Question: I'm trying to do a simple call to a database stored procedure from a C# application.
I'm following a guide like, e.g., <URL>
Both of these have the same basic steps.
1. Add a LINQ to SQL .dbml item to my project
2. Connect to a database in Server Explorer
3. Drag a stored procedure from the Server Explorer onto my .dbml designer window
But step 3 doesn't work. I have my stored procedure and my designer window, but I can't drag the sproc. I don't get a plus sign, or a "not allowed" sign. It's just a non-dragable object.
I can't find another way to add my sproc to the .dbml file. And I can't find anyone else who has had this problem. Every source simply says to drag it over.
What could I be doing wrong here?
Screenshot:

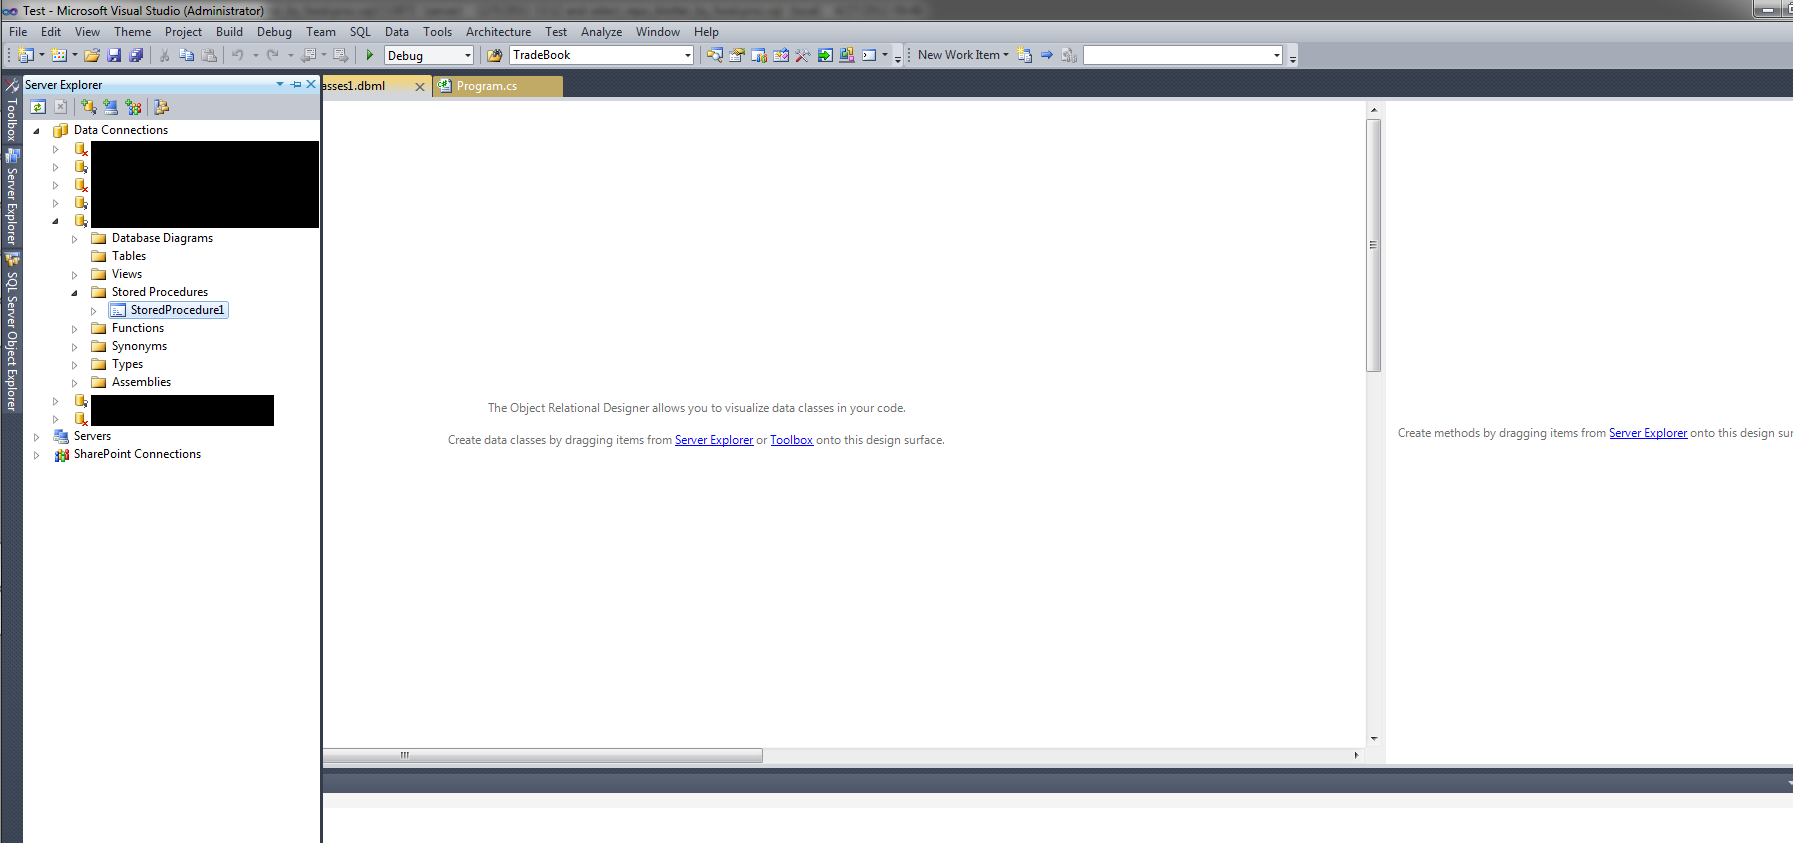
Answer: Turns out the solution was that I had the wrong version of a .dll for Visual Studio.
I noticed I was getting exceptions when performing actions in the Server Explorer. Googling the exceptions led to <URL> which points to this dll
'''
C:\Program Files (x86)\Common Files\microsoft shared\Visual Database Tools\dsref80.dll
'''
as the issue.
I replaced it with the corresponding copy from one of my teammates and it now works fine.